Question: I am trying to understand how ndb uses memcache. From what I gathered so far a request to get() should check if the entity is in memcache already, if it is then retrieve it from memcache and therefore avoid hitting the datastore. If the entity is not in memcache the request is made to the datastore and memcache is updated.
Using Appstats I obtained the following numbers for the case when an entity is in the datastore but it is not yet in memcache:
'''
memcache.Get 2
memcache.Set 2
datastore_v3.Get 1
'''
My expectation for this scenario is:
'''
memcache.Get 1
memcache.Set 1
datastore_v3.Get 1
'''
Here is my code:
'''
import webapp2
from google.appengine.ext import ndb
from models import User
class IndexPage(webapp2.RequestHandler):
def get(self):
user_key = ndb.Key(User, 'user123')
u = user_key.get()
'''
Here is the screenshot from Appstat:

So why is there an extra Get and an extra Set request to memcache?
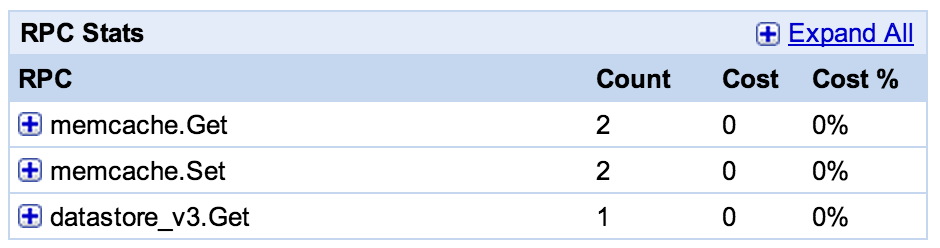
Answer: ndb needs to do multiple memcache sets and gets in order to avoid potential race conditions because there are no Datastore-memcache transactions. In order to do this correctly, ndb needs to lock memcache and ensure that only one ndb tasklet actually updates the memcache entry.
When you perform a 'get()' for an entity not in memcache, the following happens:
1. Check memcache for entity.
2. The entity wasn't found, write a LOCK value to the memcache key for this entity.
3. Do another immediate memcache get to get the cas token.
4. Do a get from datastore.
5. Put the entity in memcache with compare and swap.
The extra 'Set' (step 2) is from locking the memcache entry associated with the entity while you get it from the datastore.
The extra 'Get' (step 3) is to get the compare and swap token. This ensures that if the memcache entry was updated between steps 2 and 5, the tasklet will not overwrite the memcache entry.
If you're interested, I would recommend looking at the <URL>.